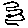
Label: zigzag